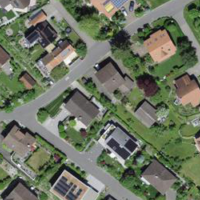
EUNIS habitat code: 55
Species observed at this site:
Symphoricarpos albus